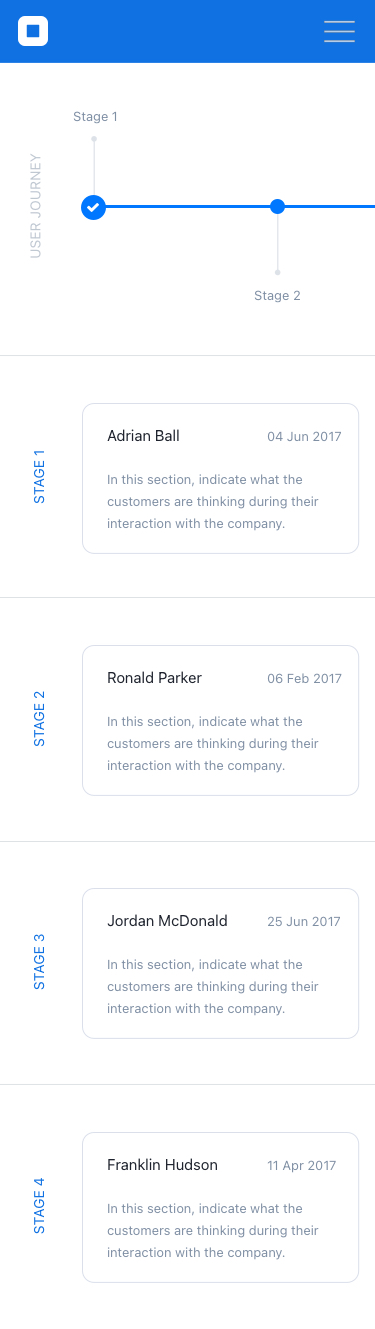
Text in this UI design:
In this section, indicate what the customers are thinking during their interaction with the company.
Franklin Hudson
11 Apr 2017
In this section, indicate what the customers are thinking during their interaction with the company.
Jordan McDonald
25 Jun 2017
In this section, indicate what the customers are thinking during their interaction with the company.
Ronald Parker
06 Feb 2017
In this section, indicate what the customers are thinking during their interaction with the company.
Adrian Ball
04 Jun 2017
Stage 1
Stage 2